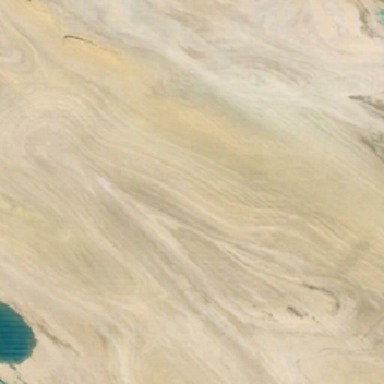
The quicksand forms into circles in the desert with crystal clear ponds .